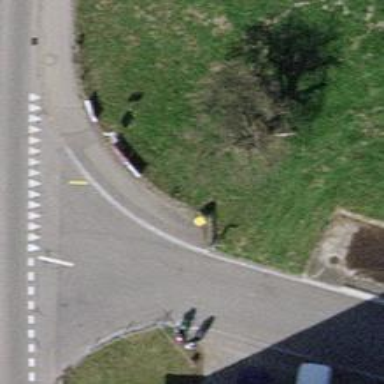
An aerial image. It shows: Post box is visible.